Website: crate-barrel
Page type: account-selection
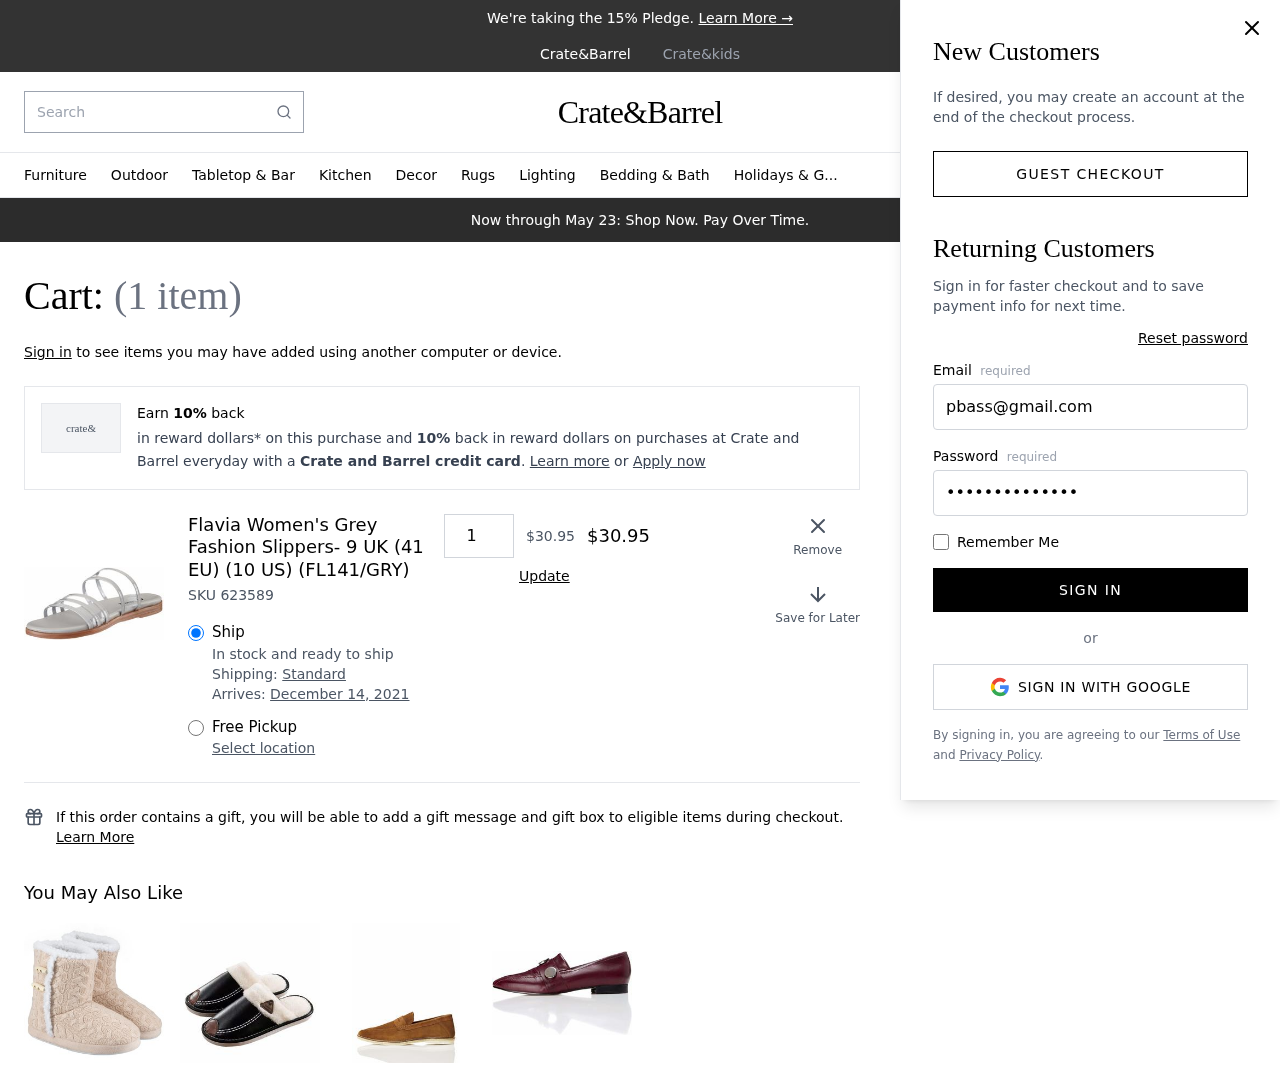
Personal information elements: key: PII_EMAIL
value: pbass@gmail.com
Product elements: key: PRODUCT1_NAME
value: Flavia Women's Grey Fashion Slippers- 9 UK (41 EU) (10 US) (FL141/GRY)
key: PRODUCT1_PRICE
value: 30.95
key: PRODUCT1_QUANTITY
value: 1
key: PRODUCT1_SKU
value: SKU 623589
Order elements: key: ORDER_NUM_ITEMS
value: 1
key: ORDER_DELIVERY_DATE
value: December 14, 2021
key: ORDER_SUBTOTAL
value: $30.95
Search elements: key: HEADER_SEARCH
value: Search